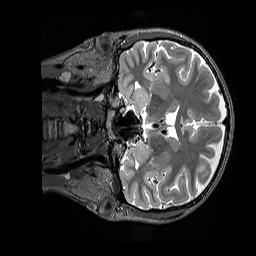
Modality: T2w
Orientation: coronal
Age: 32
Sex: female
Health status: healthy
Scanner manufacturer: siemens
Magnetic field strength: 3 T
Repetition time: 3.2 s
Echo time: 0.568 s